Interaction volume radius: 5 \u00c5
Interaction volume height: 25 \u00c5
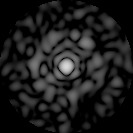
Disorder parameter: 0.8145